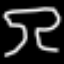
Label: mushroom